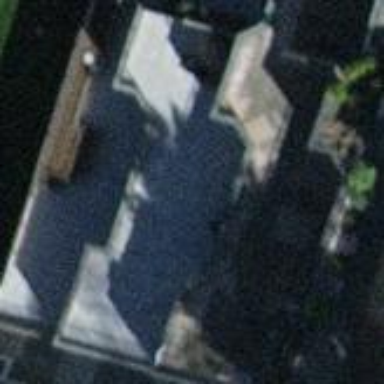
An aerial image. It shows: Building part with flat roof.